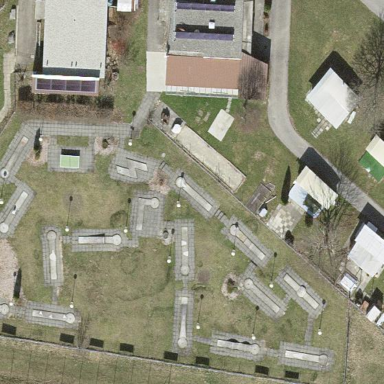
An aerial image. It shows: Miniature golf leisure land.